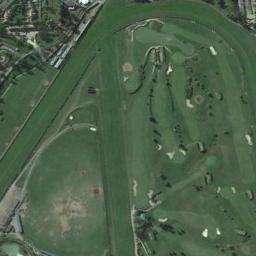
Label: golf_course